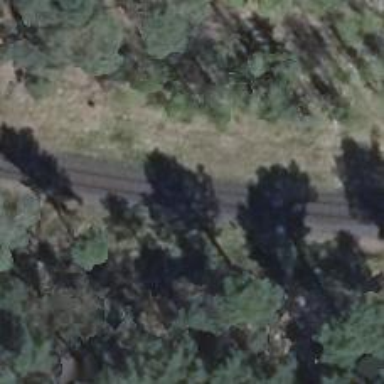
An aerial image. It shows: Solitary milestone along the railway.